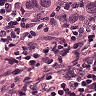
Metastatic tissue present: yes